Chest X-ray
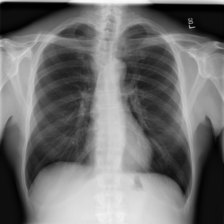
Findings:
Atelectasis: negative
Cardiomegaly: negative
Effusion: negative
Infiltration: negative
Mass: negative
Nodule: negative
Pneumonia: negative
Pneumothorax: negative
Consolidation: negative
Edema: negative
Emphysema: negative
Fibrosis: negative
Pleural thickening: negative
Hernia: negative